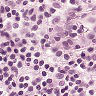
Metastatic tissue present: yes